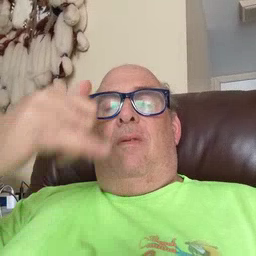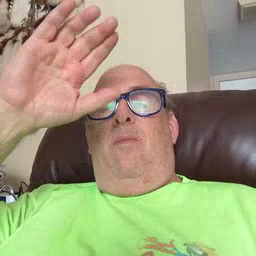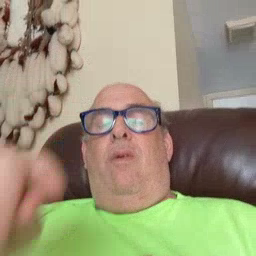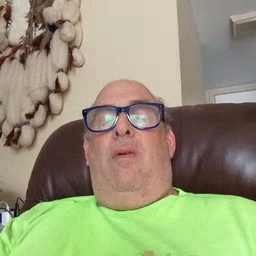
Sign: cowboy